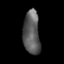
Tissue: lung
Cell type: Epithelial cells
Senescence score: 0.1626
Nuclear area (px): 713
Mean DAPI intensity: 92.273